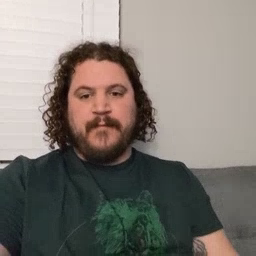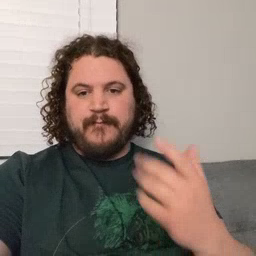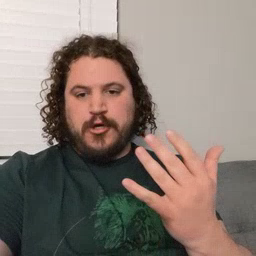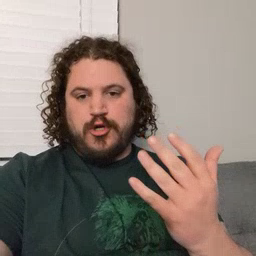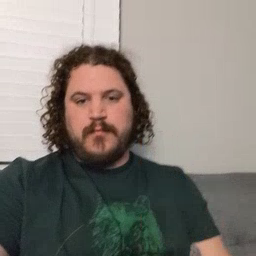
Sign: finger